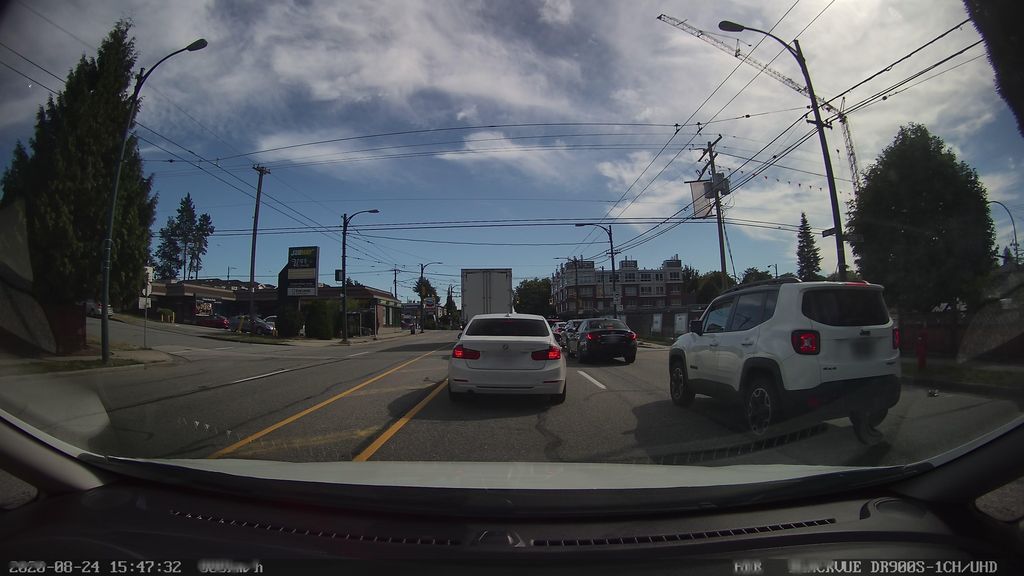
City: vancouver